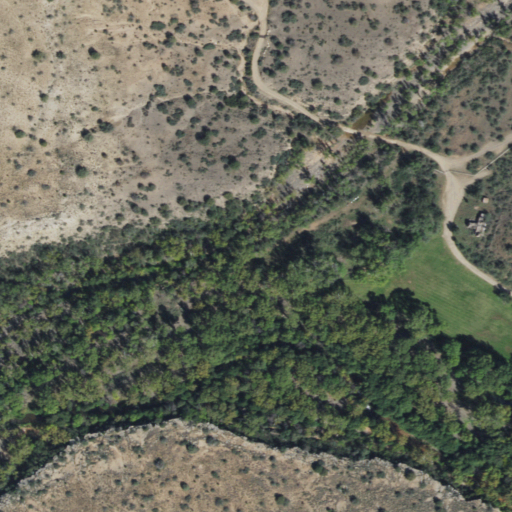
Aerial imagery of valley in Arizona named Red Tank Draw containing shrub, woody wetlands, open development, low intensity development, and herbaceous wetlands